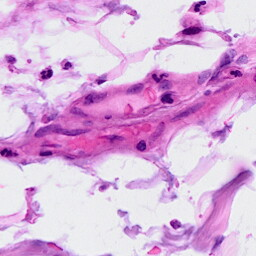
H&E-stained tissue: Breast